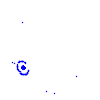
Particle: electron